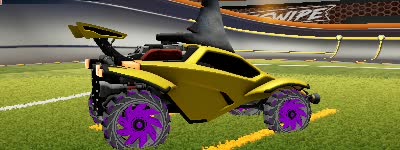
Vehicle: octane